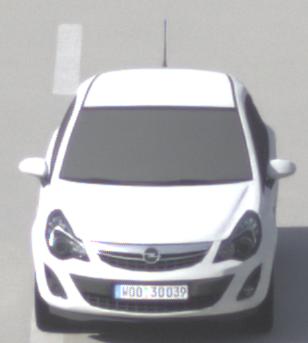
Make: Opel
Model: Corsa 1.2
Detailed model: Corsa (D)
Model produced from: 2011/01
Model produced until: 2014/08
Doors: 3
Color: white
Road condition: dry road
Daytime: morning or afternoon
Contrast: medium contrast